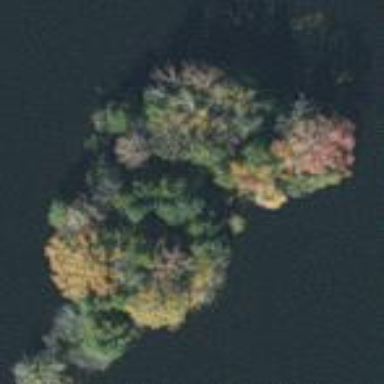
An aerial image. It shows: Image showing island.